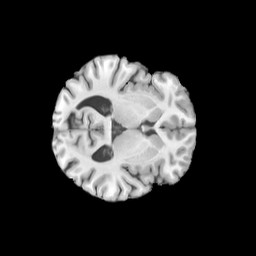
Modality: T1w
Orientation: axial